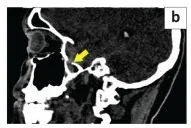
(b and c) CT cisternography sagittal and axial reformatted images show contrast leakage from the subarachnoid space to the left half of the sphenoid sinus.
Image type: radiology (ct)